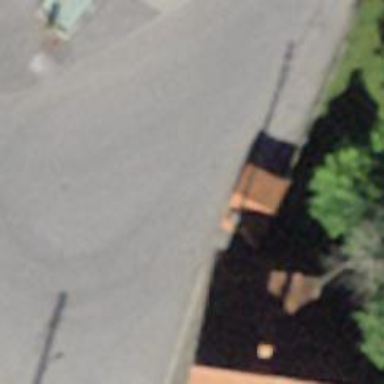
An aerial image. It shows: Post box is visible.